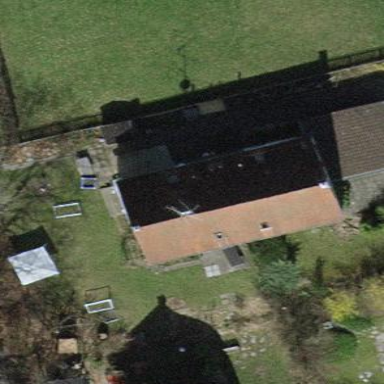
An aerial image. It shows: Building with tile roof.